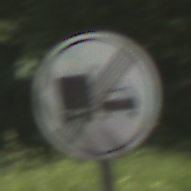
Verkehrszeichen: EndeUeberholverbotKraftfahrzeuge
Umgebung: Outdoor, RoadRail
Tageszeit: Midday
Wetter: Clear
Licht: Natural
Jahreszeit: NotSpecified
Kontrast: HighContrast